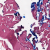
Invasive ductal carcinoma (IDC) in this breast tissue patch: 0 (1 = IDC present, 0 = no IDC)